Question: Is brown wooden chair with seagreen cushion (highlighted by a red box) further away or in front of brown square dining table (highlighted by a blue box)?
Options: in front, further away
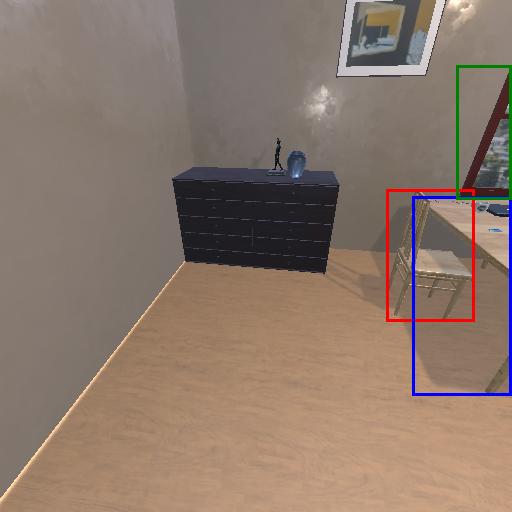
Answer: in front